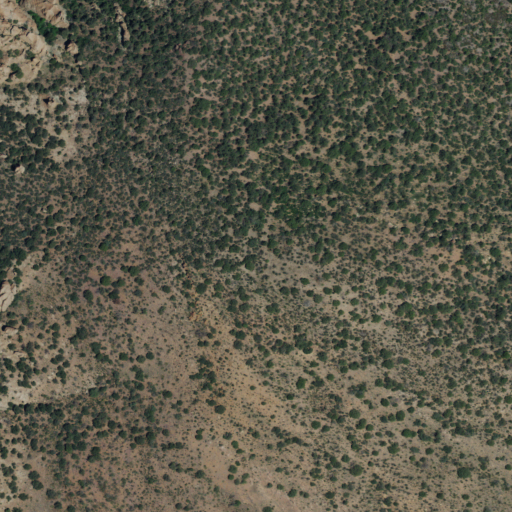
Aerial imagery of mountain in New Mexico named Yellowjacket Peak containing evergreen forest and shrub